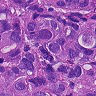
Metastatic tissue present: yes